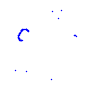
Particle: proton